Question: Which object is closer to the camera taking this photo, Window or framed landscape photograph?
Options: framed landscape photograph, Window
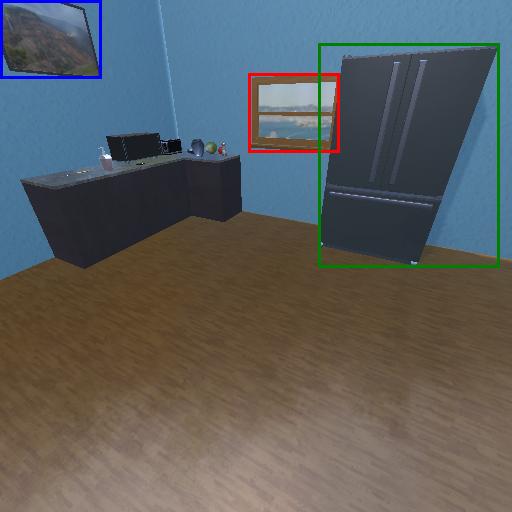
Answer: framed landscape photograph